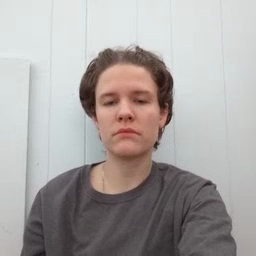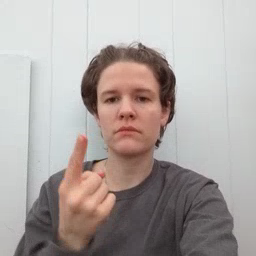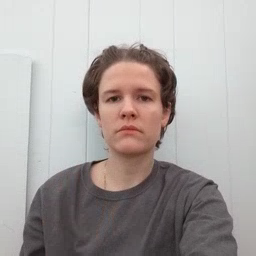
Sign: first